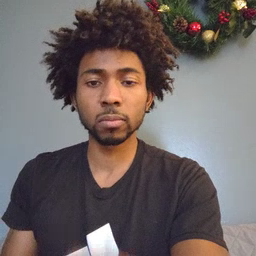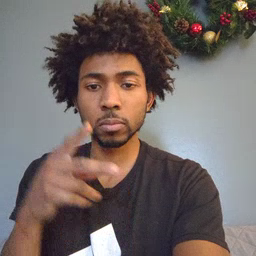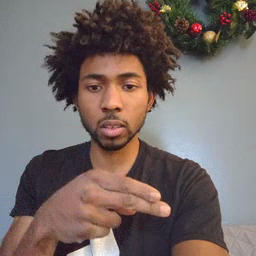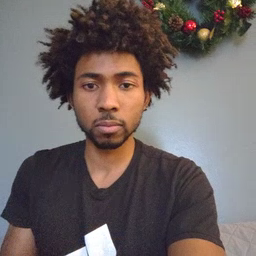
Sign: cut